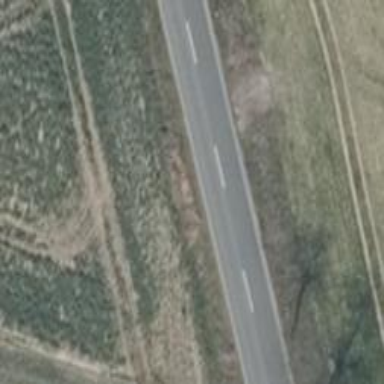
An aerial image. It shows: Unclassified road with asphalt surface.